Question: After pushing F6 and choosing destination folder I only get this message and no other clues. What could be the reason of this?

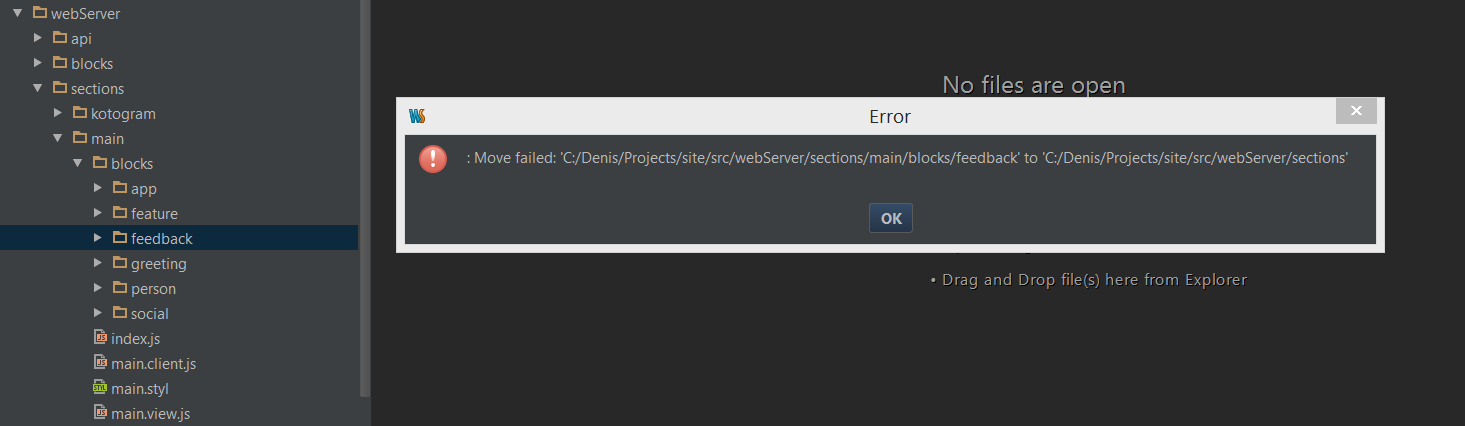
Answer: The Node.js process was locking folders from being deleted. It's on Windows.